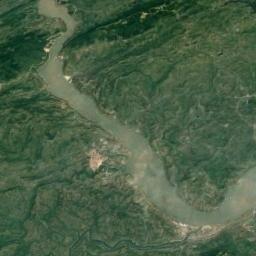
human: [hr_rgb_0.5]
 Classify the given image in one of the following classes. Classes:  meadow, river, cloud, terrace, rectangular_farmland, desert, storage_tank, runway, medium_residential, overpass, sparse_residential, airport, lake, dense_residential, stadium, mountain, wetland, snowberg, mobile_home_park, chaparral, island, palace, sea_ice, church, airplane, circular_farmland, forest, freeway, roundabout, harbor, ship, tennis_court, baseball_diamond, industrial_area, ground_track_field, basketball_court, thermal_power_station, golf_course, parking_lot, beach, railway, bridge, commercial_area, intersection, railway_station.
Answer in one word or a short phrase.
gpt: river